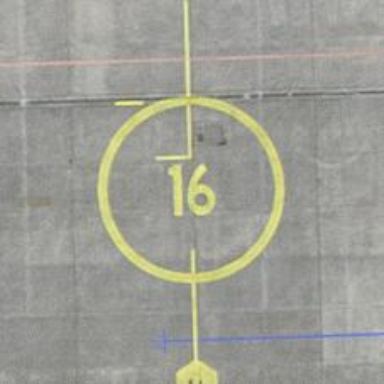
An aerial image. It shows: Image showing helipad at airport.